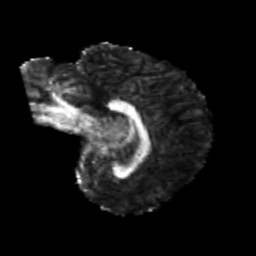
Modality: FA
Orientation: sagittal
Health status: healthy
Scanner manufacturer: philips
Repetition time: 7.389 s
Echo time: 0.08599 s